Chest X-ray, PA view. Patient: 27 years old, sex M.
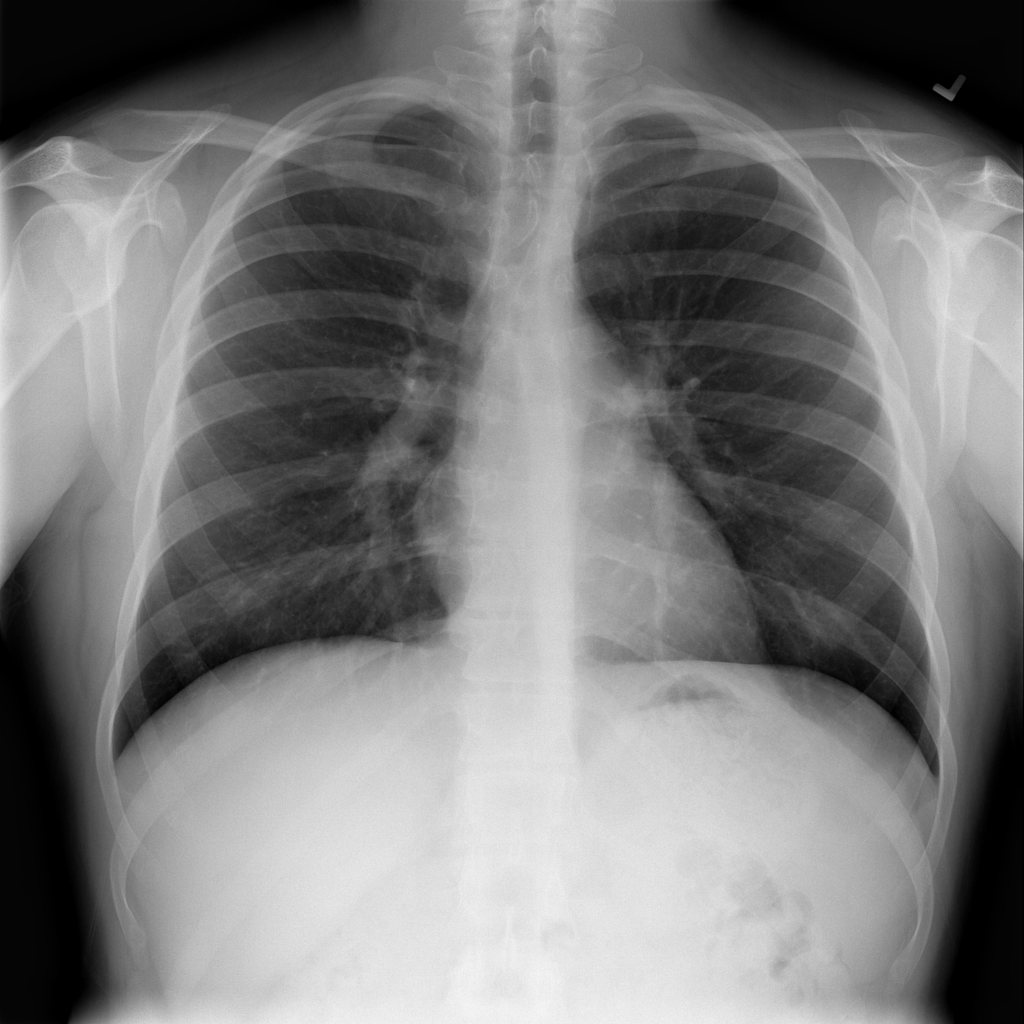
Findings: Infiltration